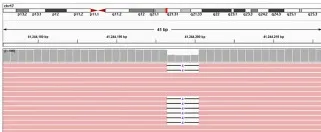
Family pedigree and germline mutations identified in the index patient. (B) Visualized sequencing data shows the BRCA1 variant.
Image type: pathology (fish)